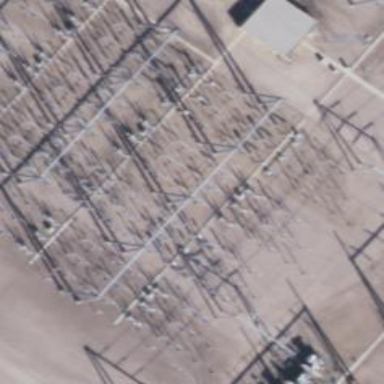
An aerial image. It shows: Switch used for power control.